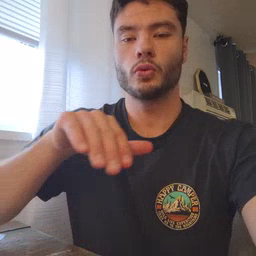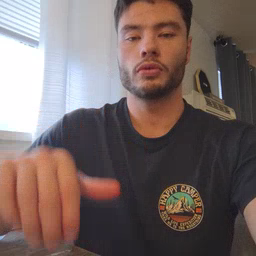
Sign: pool